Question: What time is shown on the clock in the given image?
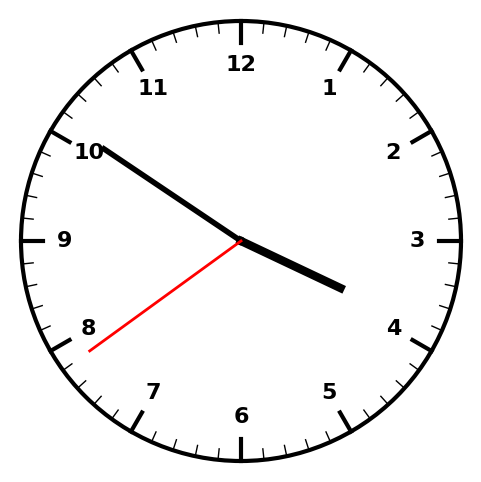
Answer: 03:50:39